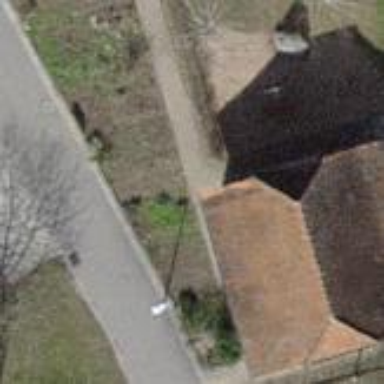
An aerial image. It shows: Group of garages.